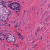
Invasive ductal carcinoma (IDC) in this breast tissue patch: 0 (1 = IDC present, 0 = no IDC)